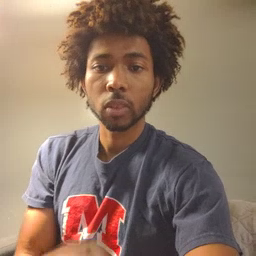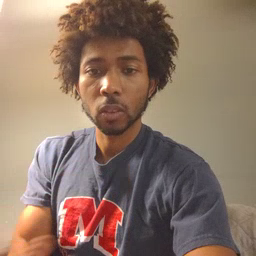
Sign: fall